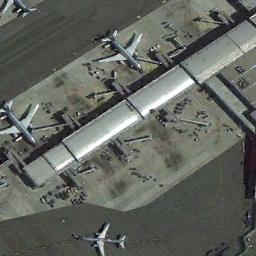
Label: airplane